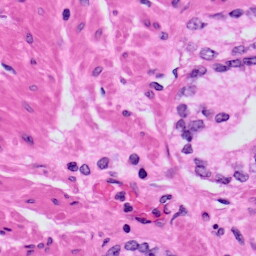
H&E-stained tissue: Prostate